Question: I have been attempting to dissect some of the css on the behance.net site. I've looked through it in the chrome inspector pretty thoroughly, but some things I just don't understand.
On the top navigation bar, there is text that says "Discover", "Galleries", "Jobs" and it is written within div 'class="nav-text"' But also it has the class 'nav-sprite' which includes the background image
'''
nav-sprite {
background: url("http://assets.behance.net/img/sprites/nav.png?cb=<PHONE>") no-repeat;
display: block;
text-indent: -9999px;
}
'''
The background url here leads to a png that has the same text as is written in html, but in one large image. Here it is on a black background. First of all, it's incredibly low resolution; Secondly, why is it even there if those same things are written in the html anyway?

Thanks!
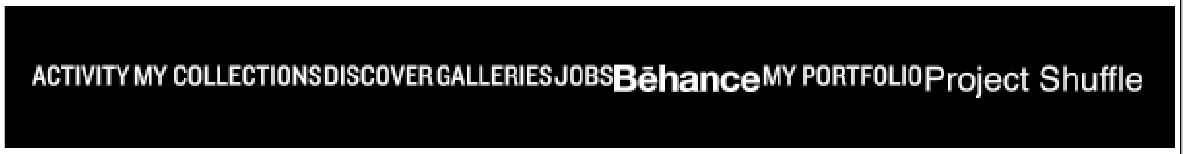
Answer: It uses the image instead of text most likely because of the font. text-indent: -9999px sets the text off the page and there is also CSS like on the nav-sprite:
'''
background-position: -300px 0;
height: 14px;
width: 75px;
'''
These set the portion of the image to show.
The reason people put the text is for search engine purposes and if css is turned off.